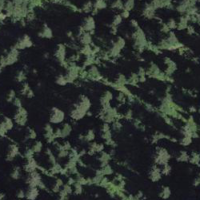
EUNIS habitat code: 43
Species observed at this site:
Petasites albus
Equisetum sylvaticum
Streptopus amplexifolius
Bistorta officinalis